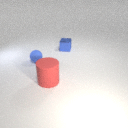
small blue rubber sphere behind large red rubber cylinder